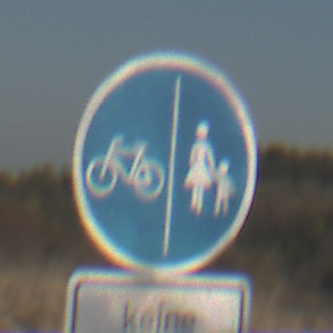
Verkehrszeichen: GetrennterRadUndGehwegRadwegLinks
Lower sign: HinweisDurchVerbaleAngabe4
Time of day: MorningAfternoon
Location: Outdoor (Nature)
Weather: PartlyCloudy
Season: NotSpecified
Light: Natural